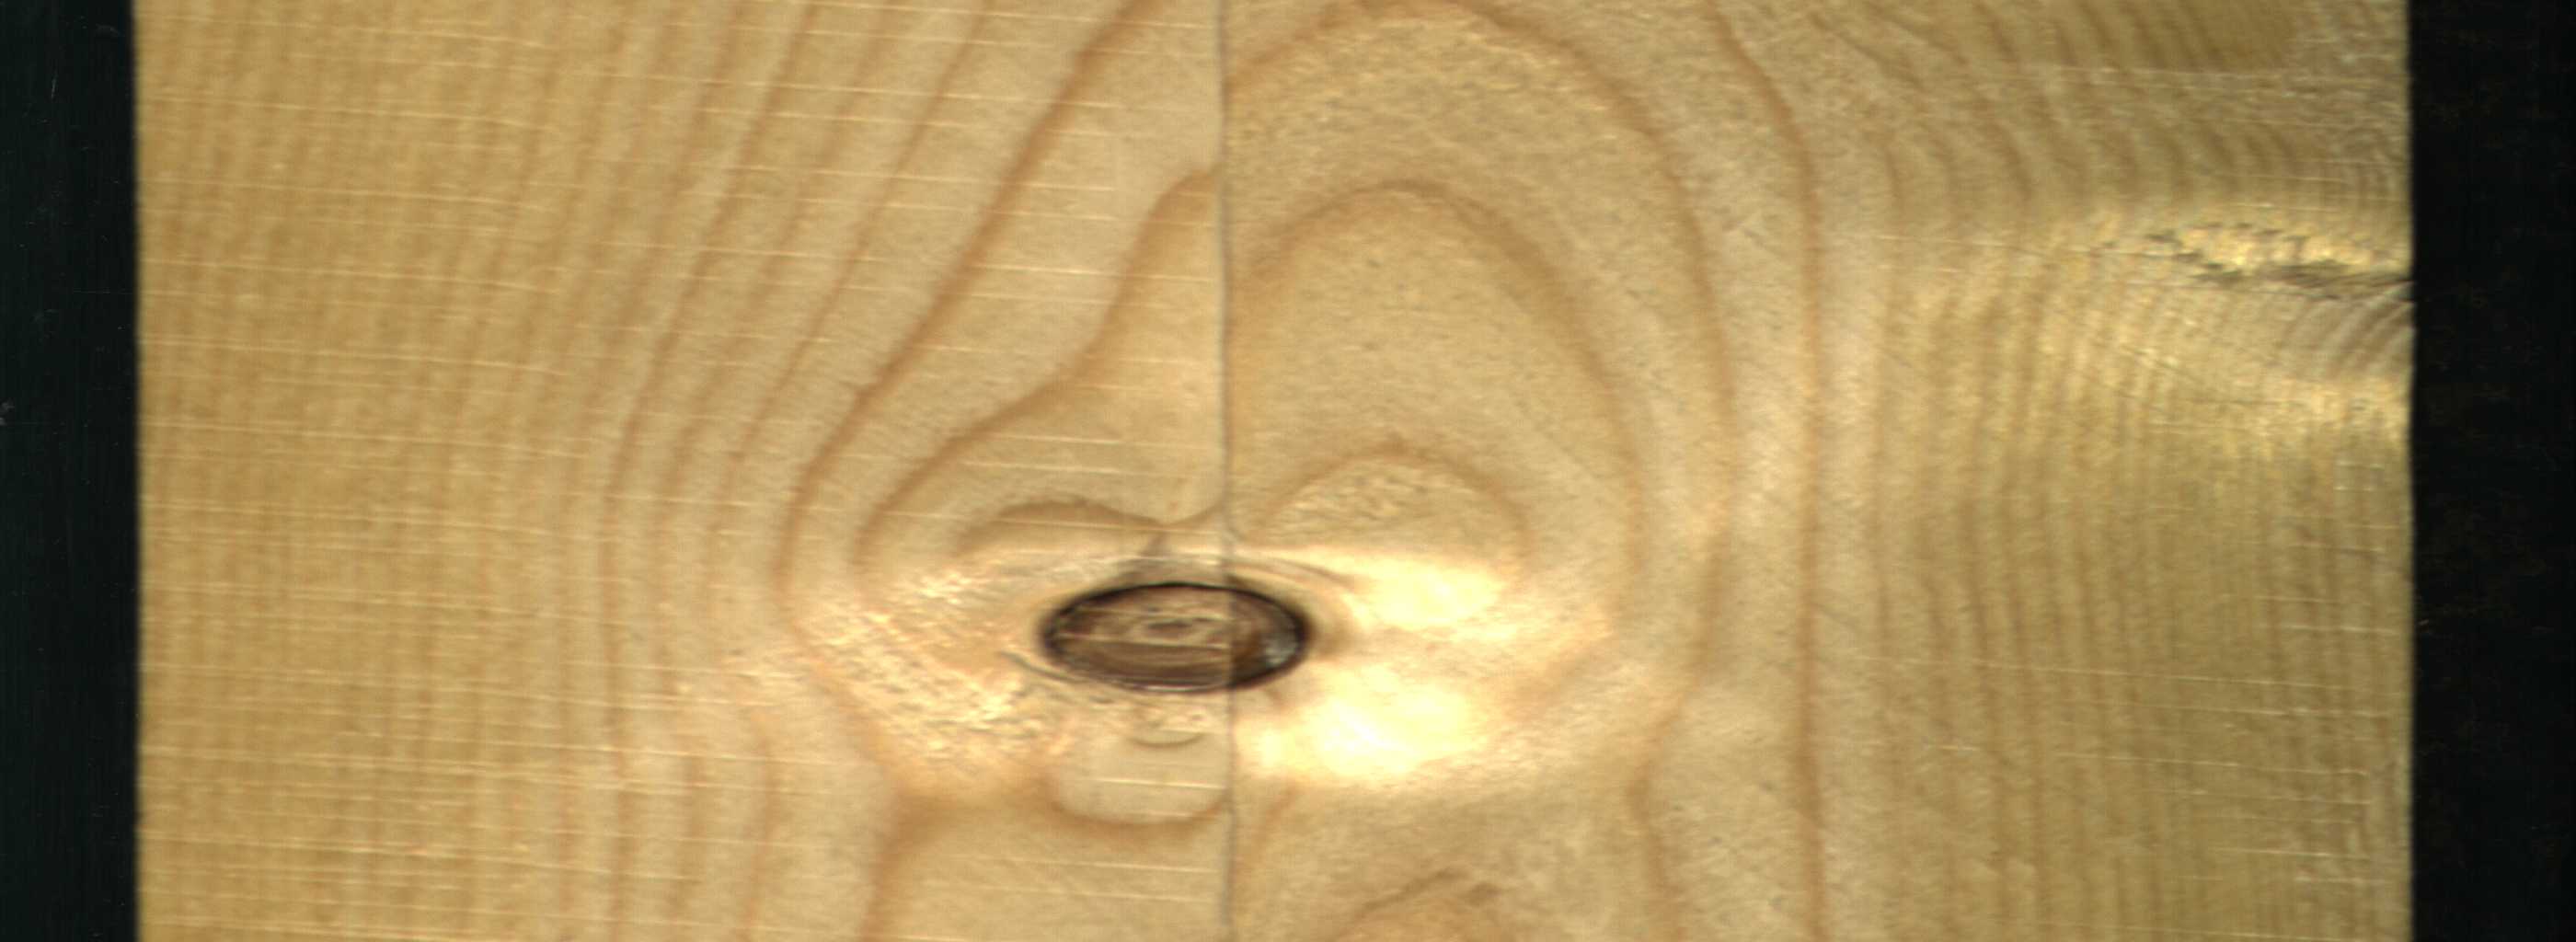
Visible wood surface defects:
Dead_Knot